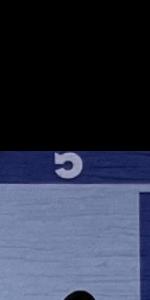
Label: Empty